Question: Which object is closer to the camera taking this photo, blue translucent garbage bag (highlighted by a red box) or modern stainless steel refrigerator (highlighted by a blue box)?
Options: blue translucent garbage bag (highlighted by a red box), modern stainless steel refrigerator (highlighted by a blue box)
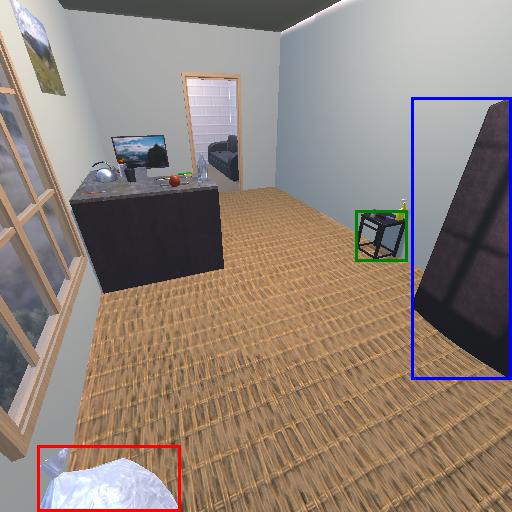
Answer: blue translucent garbage bag (highlighted by a red box)